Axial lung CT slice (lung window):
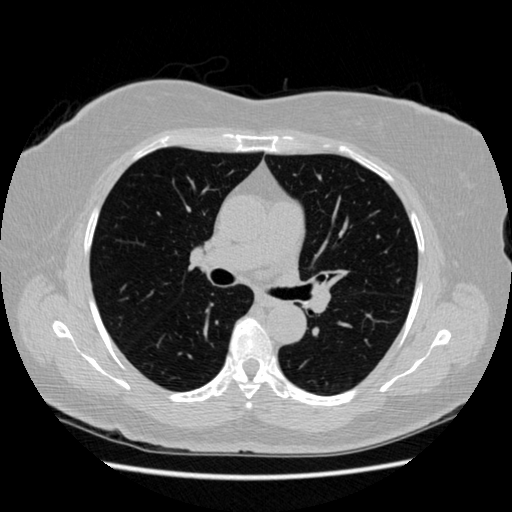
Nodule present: no